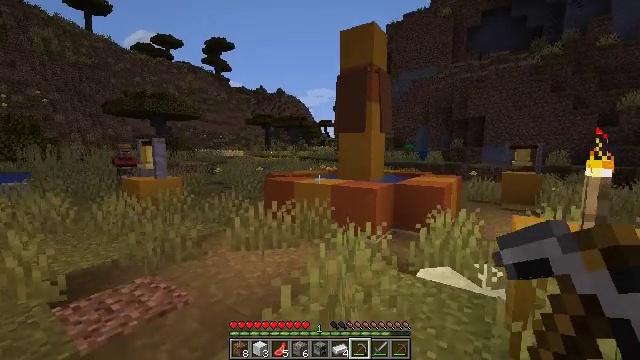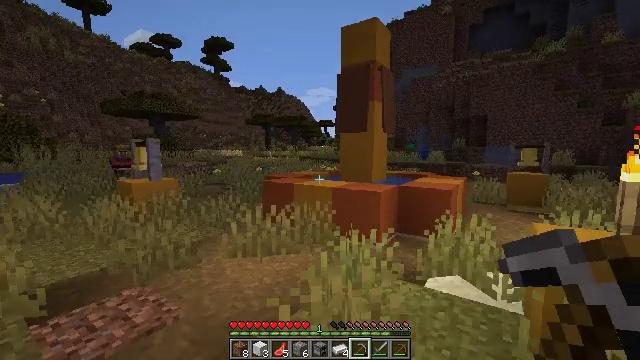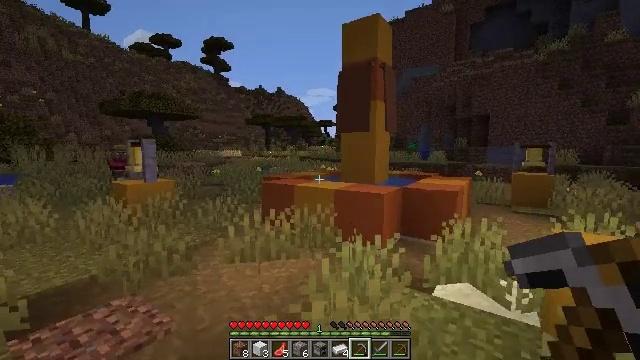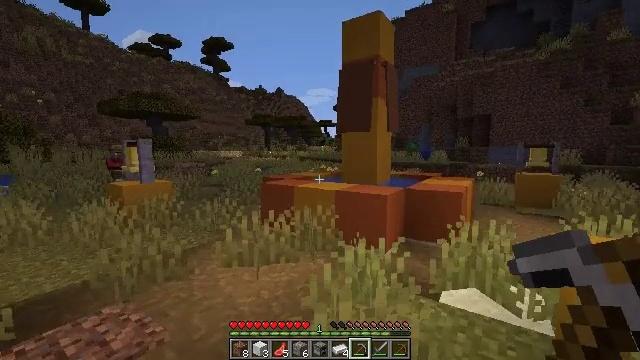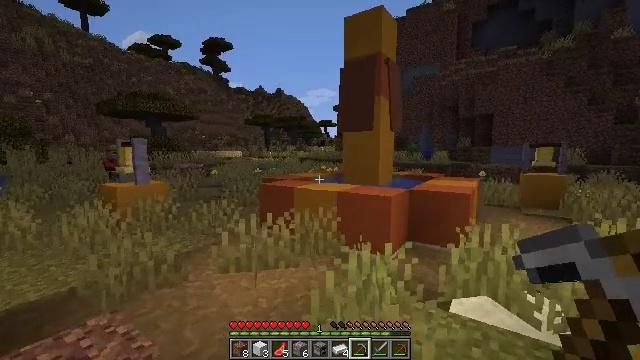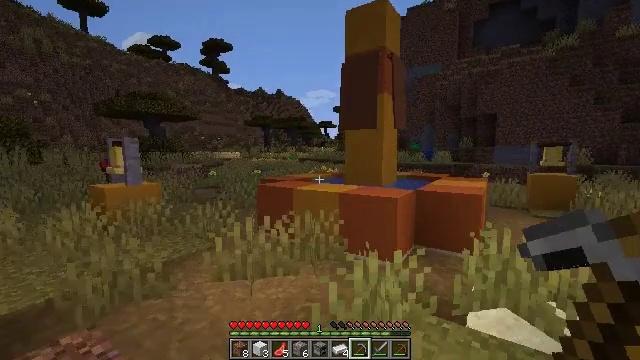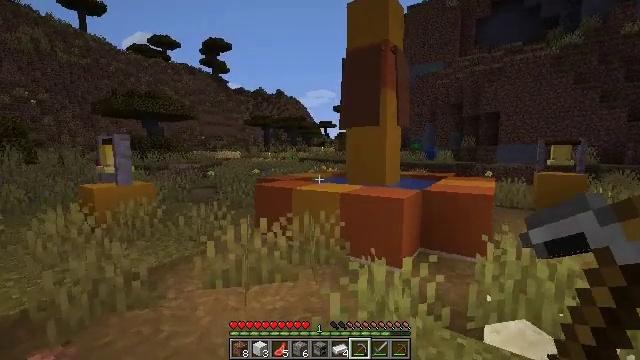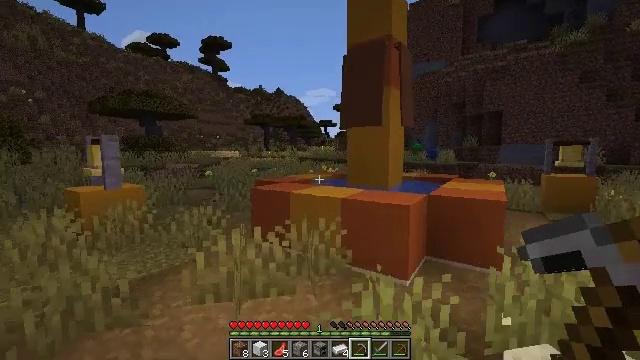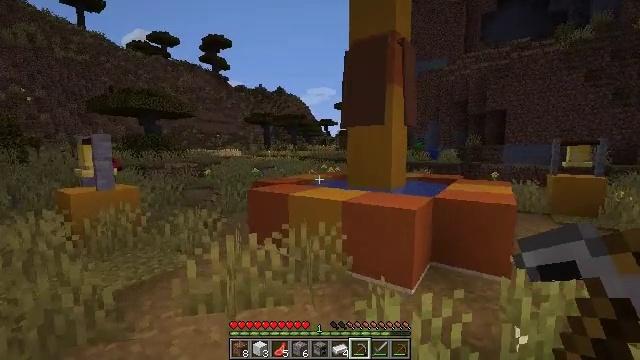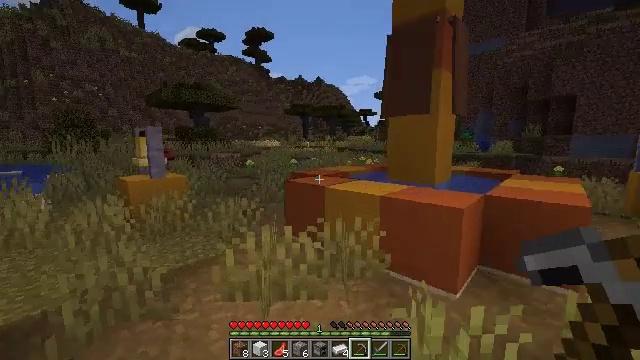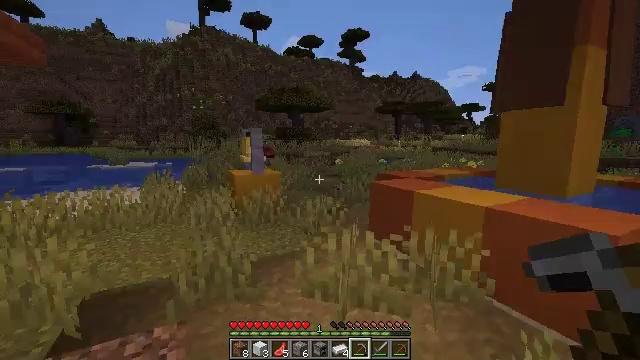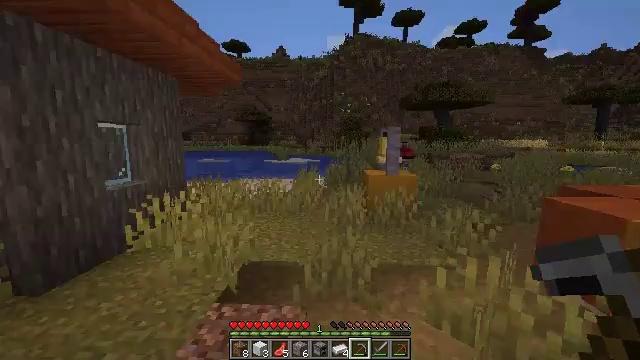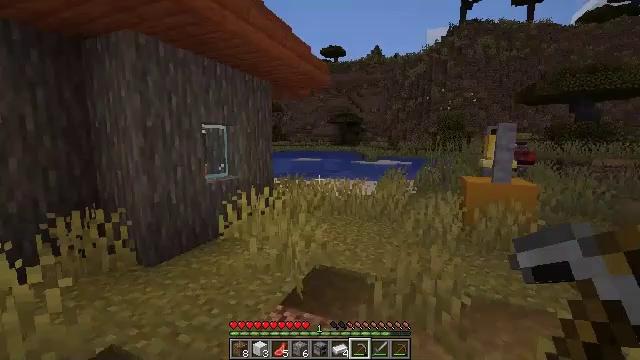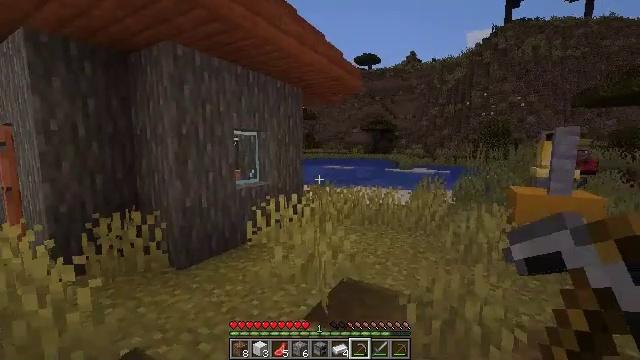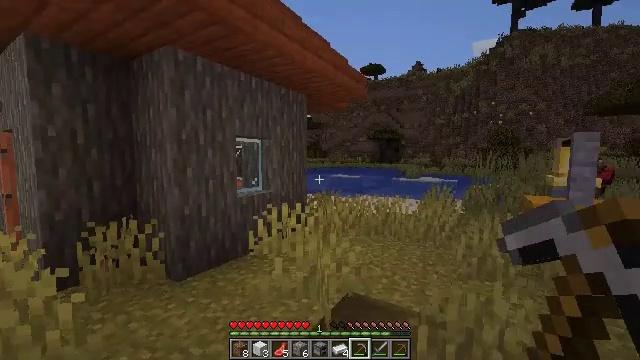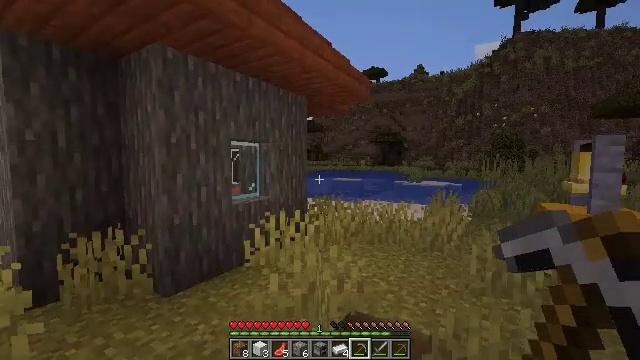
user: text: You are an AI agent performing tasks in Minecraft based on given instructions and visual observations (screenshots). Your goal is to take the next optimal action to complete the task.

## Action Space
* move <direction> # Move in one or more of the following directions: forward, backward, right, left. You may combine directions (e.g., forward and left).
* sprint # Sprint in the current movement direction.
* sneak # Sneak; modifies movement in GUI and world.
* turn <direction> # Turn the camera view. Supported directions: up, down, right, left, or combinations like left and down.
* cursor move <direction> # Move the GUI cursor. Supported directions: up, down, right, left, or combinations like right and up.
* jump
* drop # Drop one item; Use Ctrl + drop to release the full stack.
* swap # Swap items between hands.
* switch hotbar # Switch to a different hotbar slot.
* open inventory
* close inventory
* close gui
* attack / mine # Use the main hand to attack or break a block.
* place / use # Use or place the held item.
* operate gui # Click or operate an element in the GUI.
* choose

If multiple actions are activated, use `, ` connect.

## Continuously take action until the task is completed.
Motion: motion action
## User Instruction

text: Mine the orange bed.
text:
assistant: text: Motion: move forward
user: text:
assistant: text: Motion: move forward
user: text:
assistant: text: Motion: move forward
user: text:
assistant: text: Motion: move forward
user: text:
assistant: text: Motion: move forward
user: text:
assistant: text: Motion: move forward
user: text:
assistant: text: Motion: move forward
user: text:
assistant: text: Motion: move forward
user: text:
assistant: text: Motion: move forward, turn left and down
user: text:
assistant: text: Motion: move forward, turn left
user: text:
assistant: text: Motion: move forward, turn left
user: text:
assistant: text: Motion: move forward, turn left
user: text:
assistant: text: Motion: move forward, turn left and up
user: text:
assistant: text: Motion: move forward, turn left and up
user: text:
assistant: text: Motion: move forward
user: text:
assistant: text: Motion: no_op
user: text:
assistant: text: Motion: no_op
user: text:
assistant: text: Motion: no_op
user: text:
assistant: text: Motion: no_op
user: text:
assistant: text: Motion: turn down
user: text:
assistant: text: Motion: no_op
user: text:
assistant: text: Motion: no_op
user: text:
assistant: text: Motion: no_op
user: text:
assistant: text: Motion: no_op
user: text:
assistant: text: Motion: move left
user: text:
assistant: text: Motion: move left
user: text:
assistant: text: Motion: move left
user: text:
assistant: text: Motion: move left
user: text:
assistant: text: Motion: move left
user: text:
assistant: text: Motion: move left